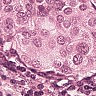
Metastatic tissue present: yes